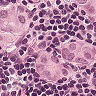
Metastatic tissue present: yes